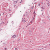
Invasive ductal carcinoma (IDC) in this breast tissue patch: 0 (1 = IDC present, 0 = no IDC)